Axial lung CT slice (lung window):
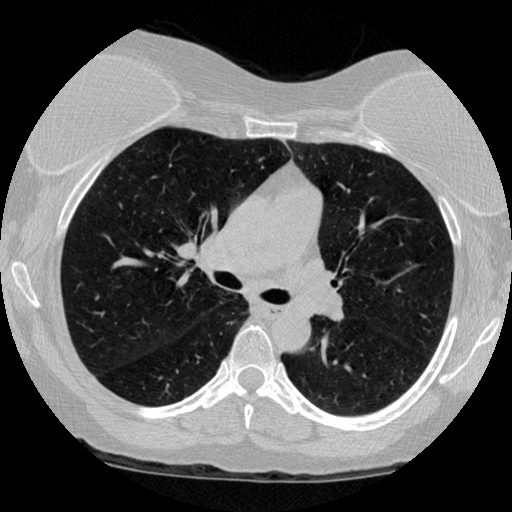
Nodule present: no